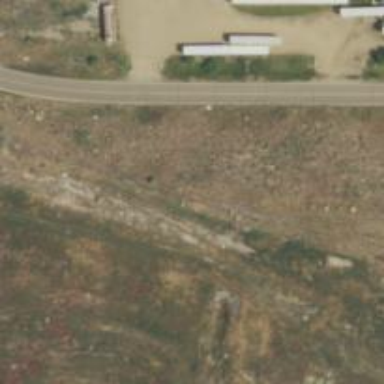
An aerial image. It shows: Abandoned railway.